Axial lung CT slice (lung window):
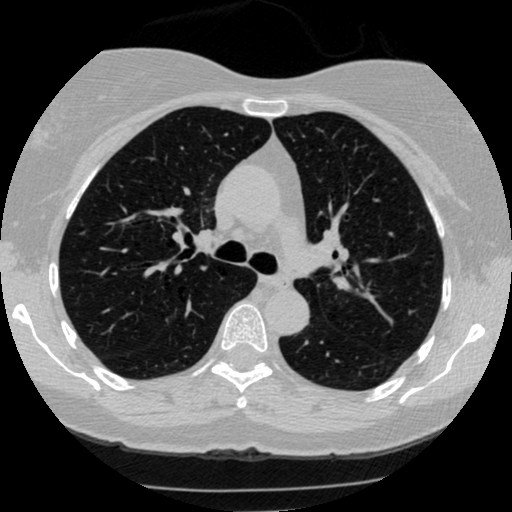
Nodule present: no